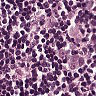
Metastatic tissue present: yes